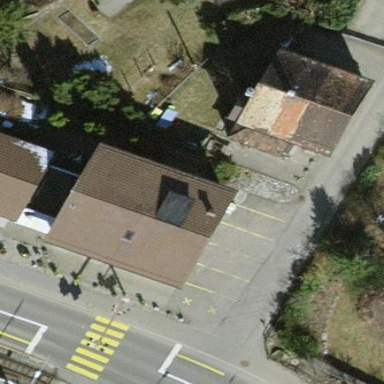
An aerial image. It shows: Commercial building.